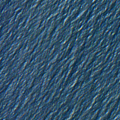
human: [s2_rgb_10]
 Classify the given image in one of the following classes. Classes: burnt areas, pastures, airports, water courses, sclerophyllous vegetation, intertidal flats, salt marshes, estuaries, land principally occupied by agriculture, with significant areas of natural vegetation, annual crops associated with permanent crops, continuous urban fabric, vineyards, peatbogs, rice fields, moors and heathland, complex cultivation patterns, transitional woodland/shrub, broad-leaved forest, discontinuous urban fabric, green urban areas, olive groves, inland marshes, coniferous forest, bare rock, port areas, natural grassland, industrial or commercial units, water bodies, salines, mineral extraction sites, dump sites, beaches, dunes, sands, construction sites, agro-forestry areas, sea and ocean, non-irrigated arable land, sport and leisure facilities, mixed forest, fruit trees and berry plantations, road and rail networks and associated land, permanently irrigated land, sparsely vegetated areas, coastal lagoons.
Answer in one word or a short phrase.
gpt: sea and ocean